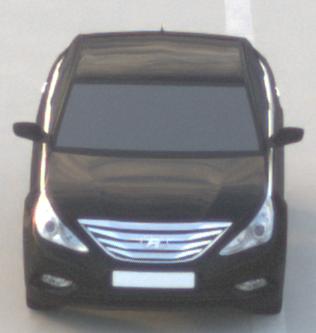
Make: Hyundai
Model: Sonata
Detailed model: Gen. 6 YF
Model produced from: 2009
Model produced until: 2016
Doors: 4
Color: black
Road condition: dry road
Daytime: sunrise or sunset
Contrast: low contrast